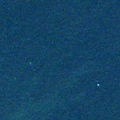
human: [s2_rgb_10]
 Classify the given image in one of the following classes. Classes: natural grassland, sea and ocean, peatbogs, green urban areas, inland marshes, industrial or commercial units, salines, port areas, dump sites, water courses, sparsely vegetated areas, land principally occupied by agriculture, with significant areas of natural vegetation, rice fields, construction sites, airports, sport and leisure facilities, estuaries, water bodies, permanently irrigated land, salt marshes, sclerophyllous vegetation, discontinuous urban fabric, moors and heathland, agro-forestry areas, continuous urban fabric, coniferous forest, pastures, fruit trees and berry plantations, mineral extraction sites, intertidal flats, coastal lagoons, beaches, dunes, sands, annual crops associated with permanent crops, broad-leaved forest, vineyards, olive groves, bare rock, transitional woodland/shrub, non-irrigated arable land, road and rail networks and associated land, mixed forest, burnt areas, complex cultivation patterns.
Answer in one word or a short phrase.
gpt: sea and ocean